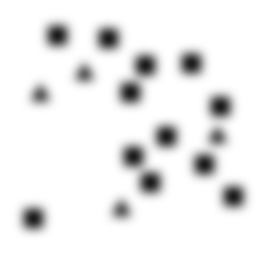
Squares: 12
Triangles: 4
Stars: 0
Total shapes: 16